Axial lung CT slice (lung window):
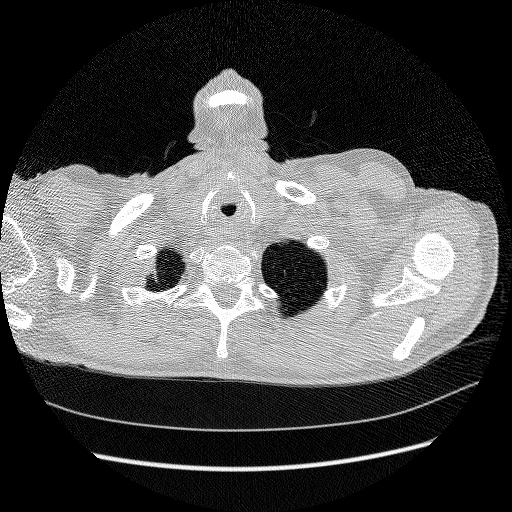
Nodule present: no